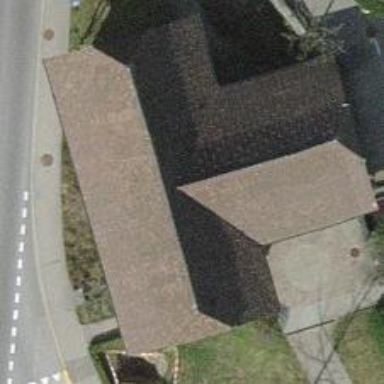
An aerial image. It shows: View of roof edge.